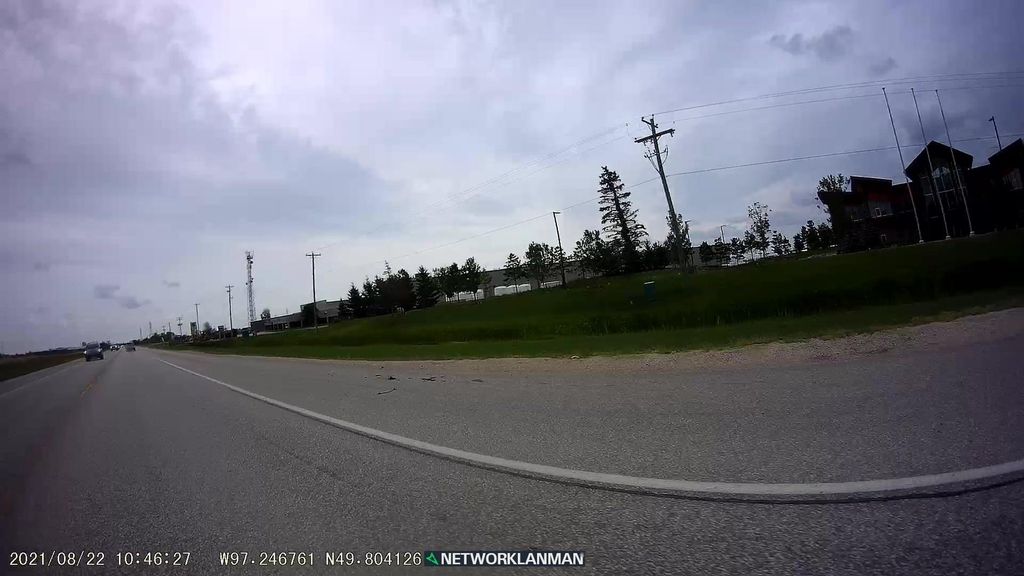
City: winnipeg